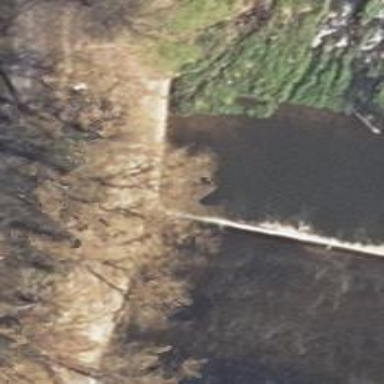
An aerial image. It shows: Weir along the waterway.